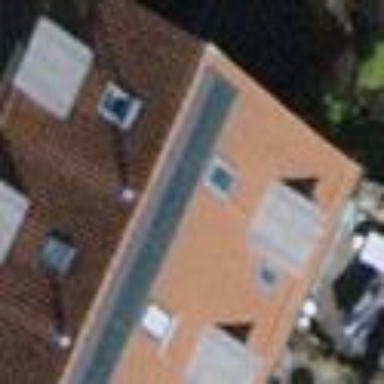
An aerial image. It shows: Building with tile roof.